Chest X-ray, AP view. Patient: 76 years old, sex M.
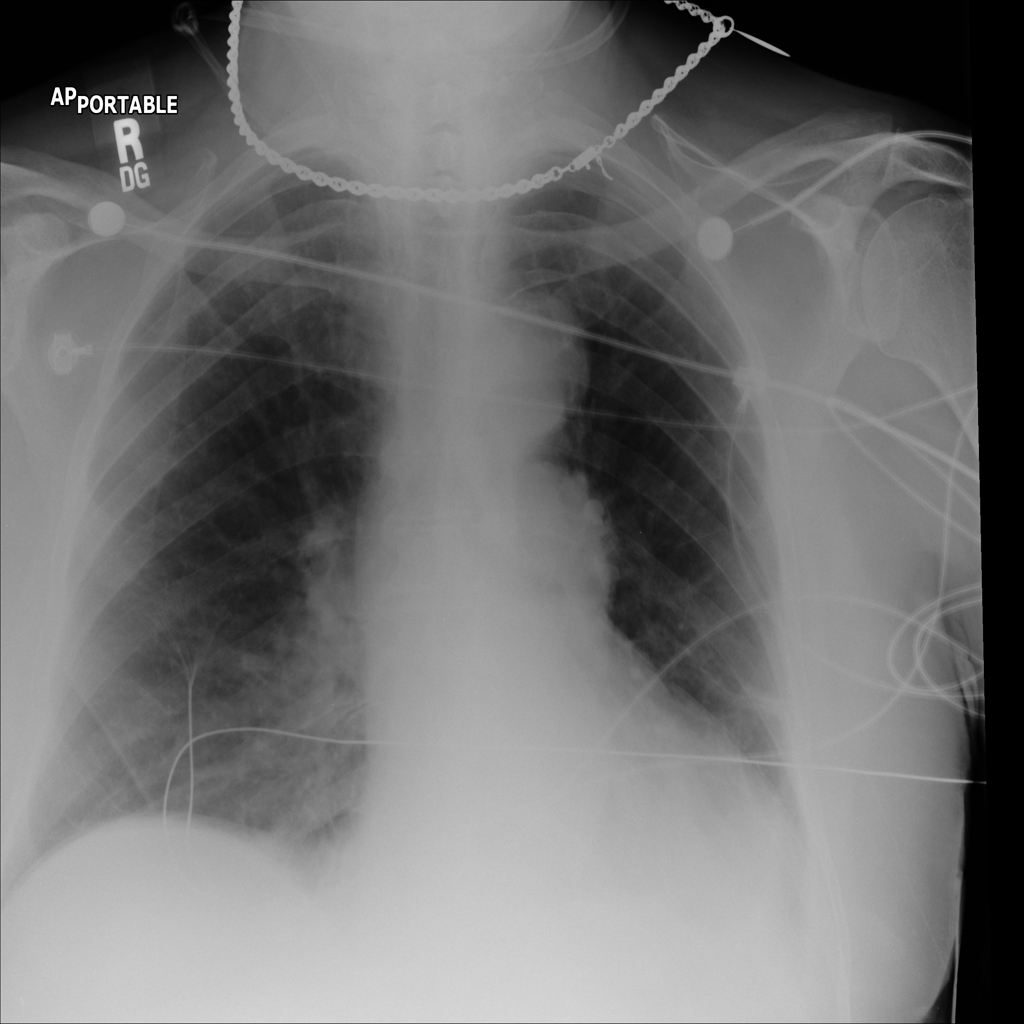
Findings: Edema, Mass, Pneumonia